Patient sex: F
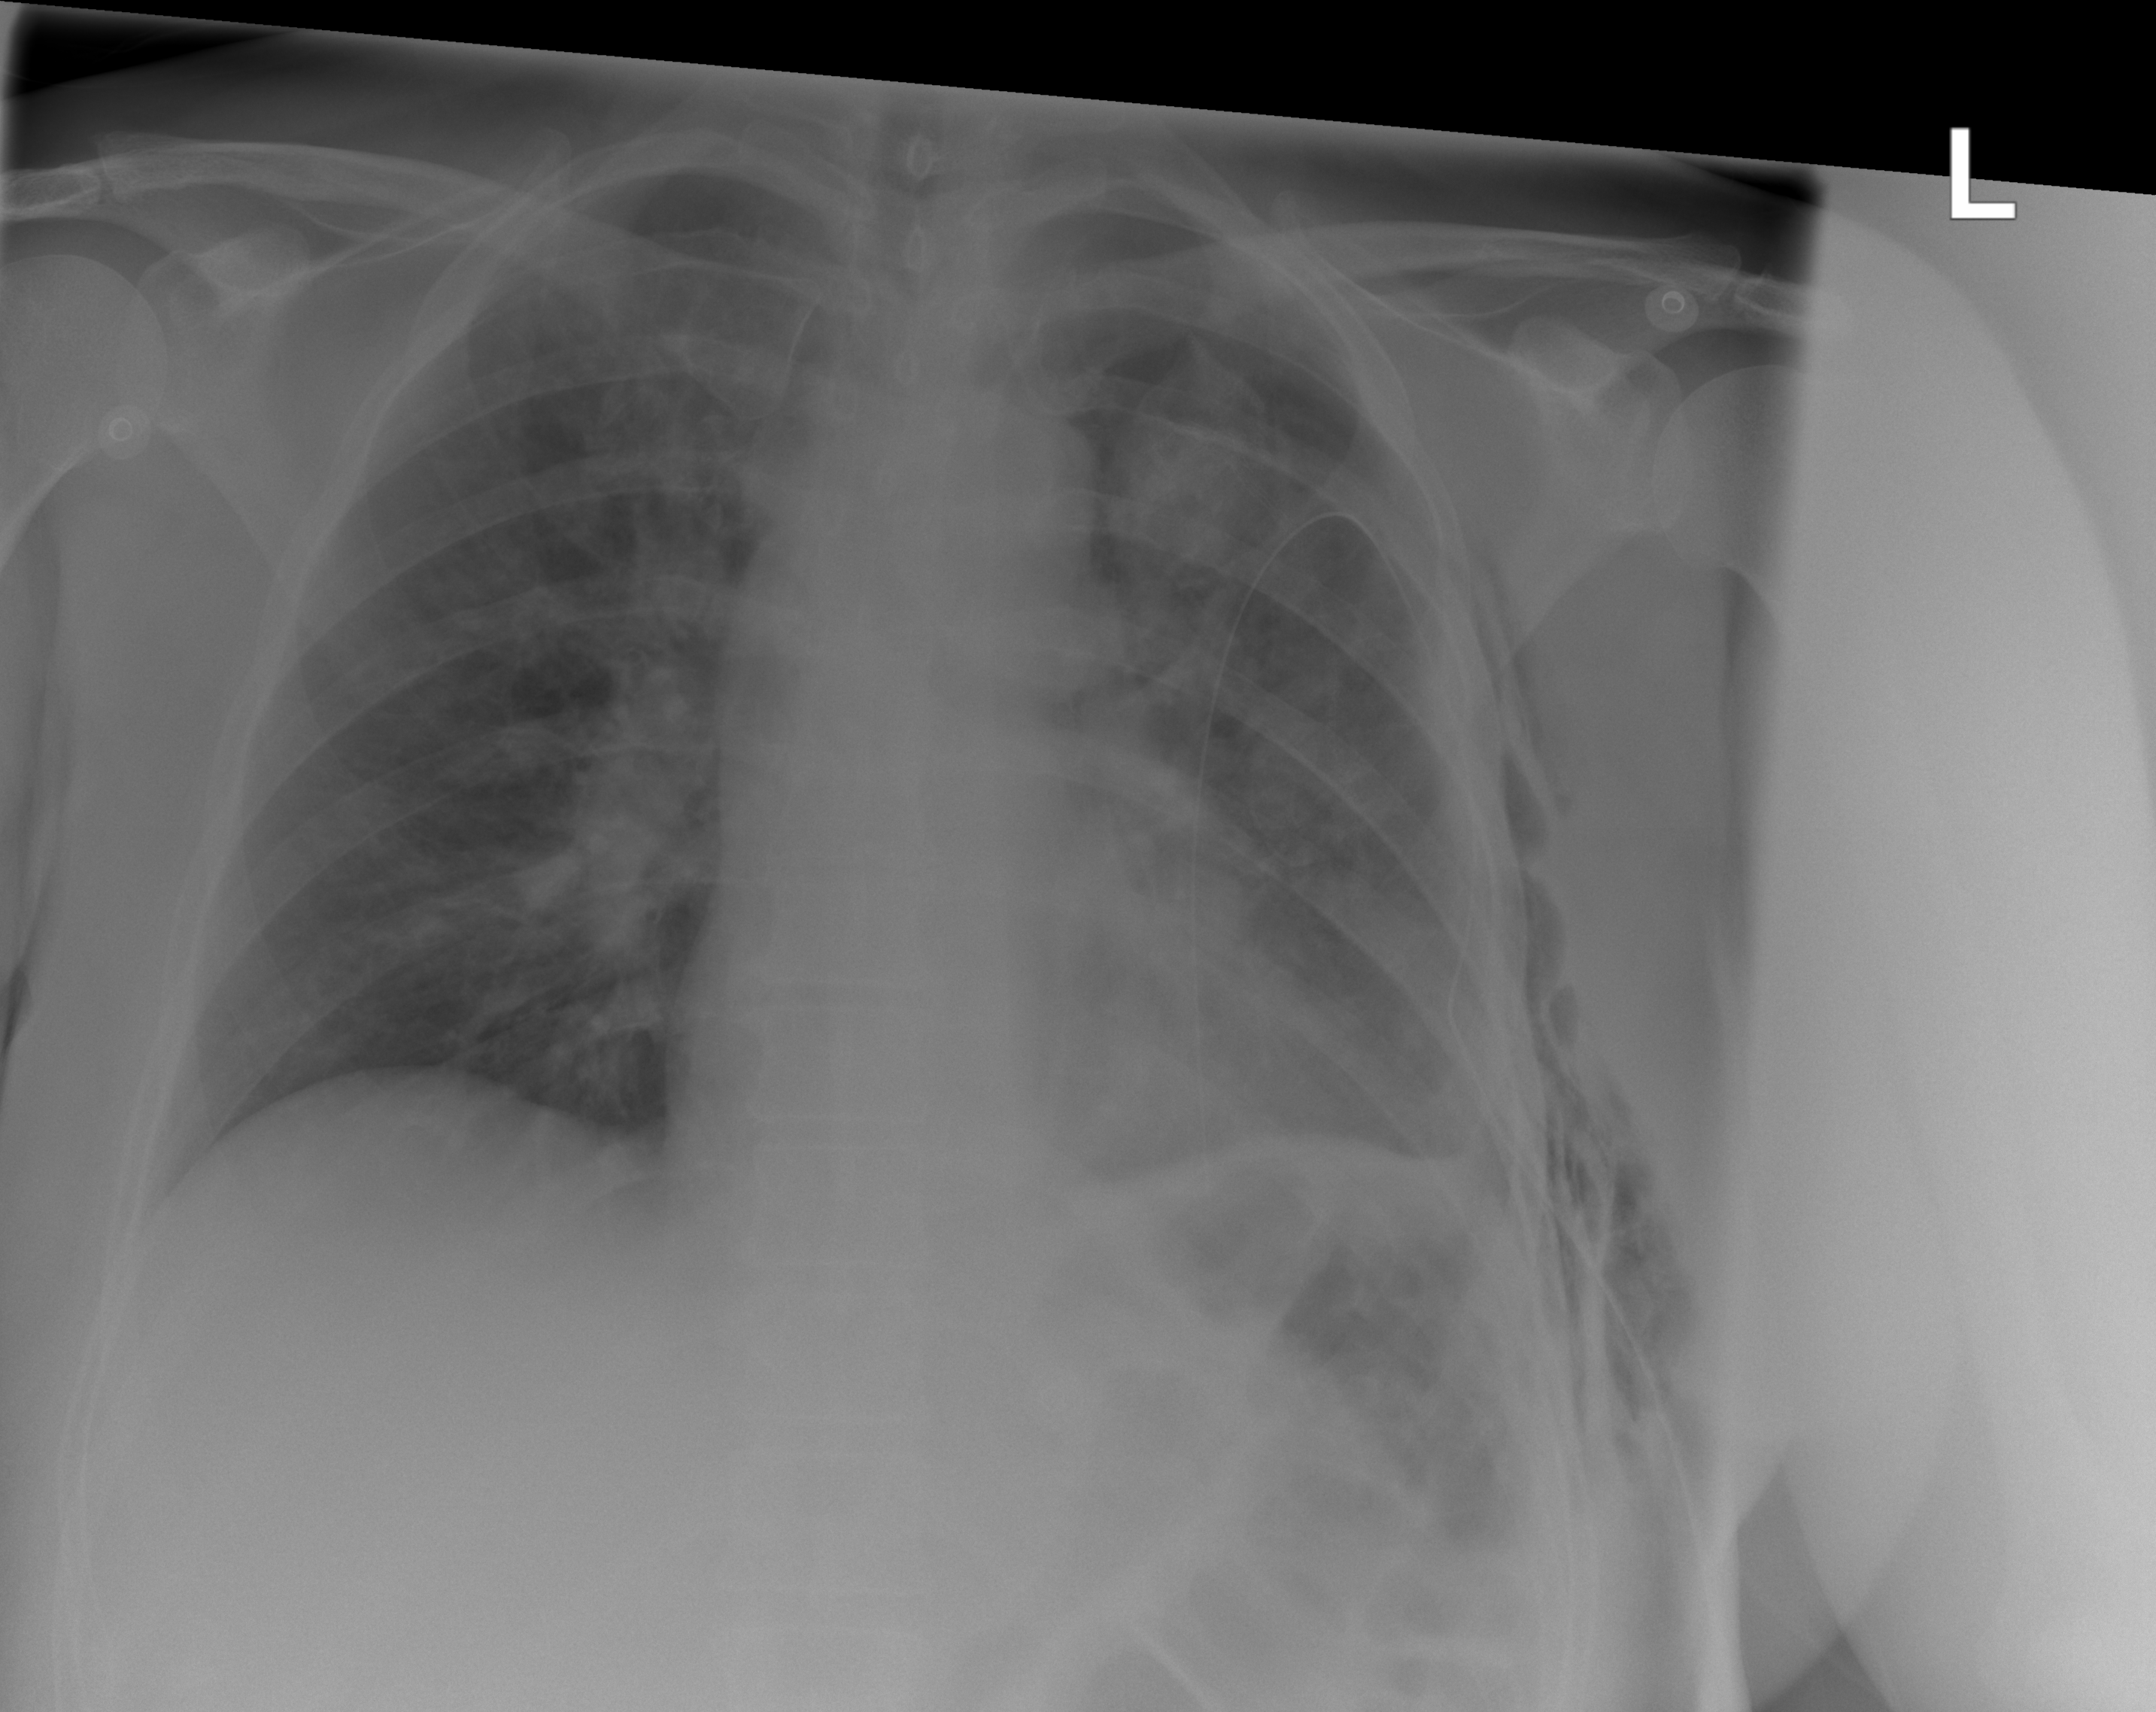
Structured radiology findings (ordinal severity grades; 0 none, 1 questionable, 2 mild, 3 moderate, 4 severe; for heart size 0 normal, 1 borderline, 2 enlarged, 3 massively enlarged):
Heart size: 0
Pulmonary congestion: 0
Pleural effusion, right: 0
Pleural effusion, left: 0
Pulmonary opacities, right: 0
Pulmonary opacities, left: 0
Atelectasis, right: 0
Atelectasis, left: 2